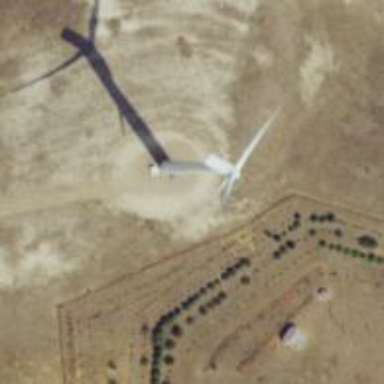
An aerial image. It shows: Wind power generator with wind turbines.